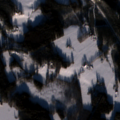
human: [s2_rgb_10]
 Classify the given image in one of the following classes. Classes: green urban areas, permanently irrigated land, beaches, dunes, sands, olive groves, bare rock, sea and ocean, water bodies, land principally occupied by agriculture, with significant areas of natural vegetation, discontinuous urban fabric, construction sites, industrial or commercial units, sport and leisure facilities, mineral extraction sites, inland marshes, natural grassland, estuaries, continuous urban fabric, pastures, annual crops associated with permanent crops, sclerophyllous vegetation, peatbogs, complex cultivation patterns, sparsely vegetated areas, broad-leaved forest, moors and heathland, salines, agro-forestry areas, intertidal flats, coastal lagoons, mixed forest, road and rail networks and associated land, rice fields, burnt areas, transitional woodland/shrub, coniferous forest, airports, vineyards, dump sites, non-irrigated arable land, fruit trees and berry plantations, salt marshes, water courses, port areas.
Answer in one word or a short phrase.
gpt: non-irrigated arable land, land principally occupied by agriculture, with significant areas of natural vegetation, coniferous forest, mixed forest, water bodies